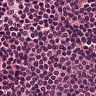
Metastatic tissue present: no